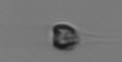
Label: Apedinella